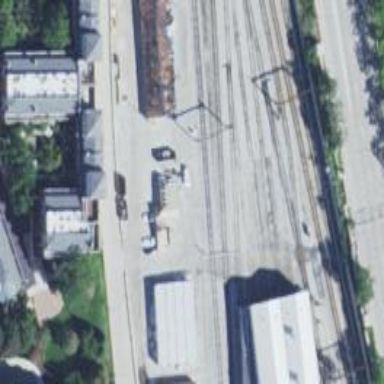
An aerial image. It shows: Rail yard with electrified contact lines for the trains.